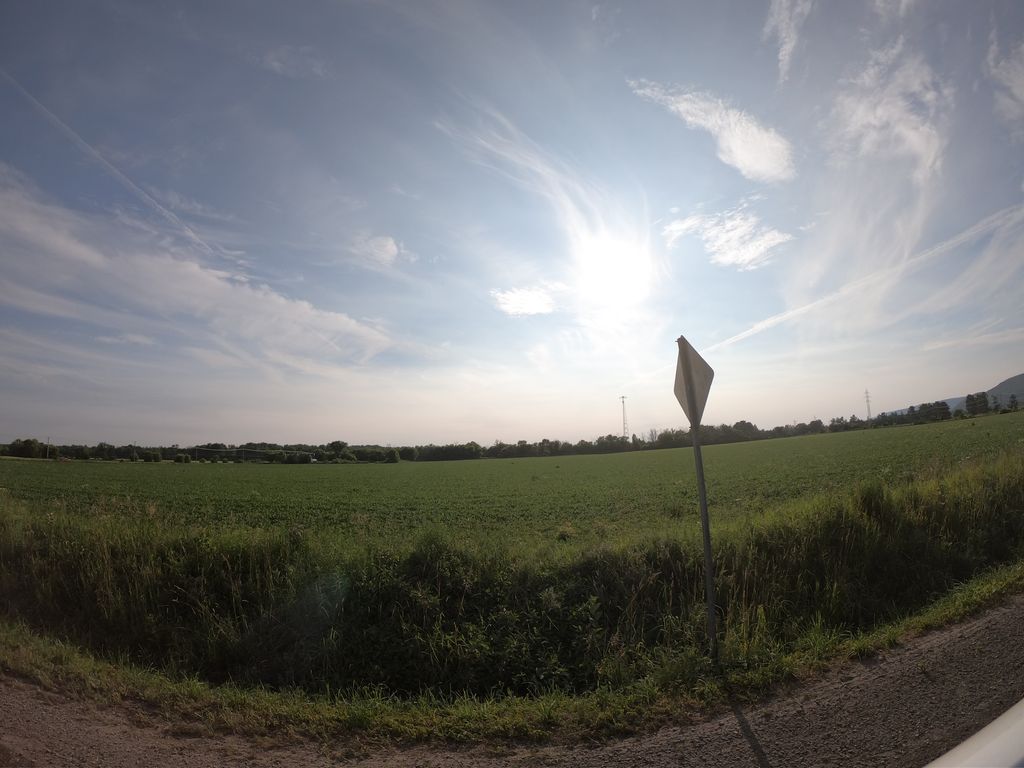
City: ottawa-gatineau